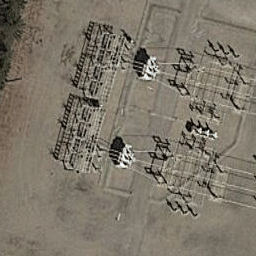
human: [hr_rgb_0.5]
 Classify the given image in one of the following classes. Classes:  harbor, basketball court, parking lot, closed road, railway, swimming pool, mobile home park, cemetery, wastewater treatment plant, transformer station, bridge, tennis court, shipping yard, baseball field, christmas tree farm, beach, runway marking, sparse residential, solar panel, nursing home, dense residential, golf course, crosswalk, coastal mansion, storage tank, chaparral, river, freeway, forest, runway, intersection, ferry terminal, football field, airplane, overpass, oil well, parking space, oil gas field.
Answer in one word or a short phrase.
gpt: transformer station